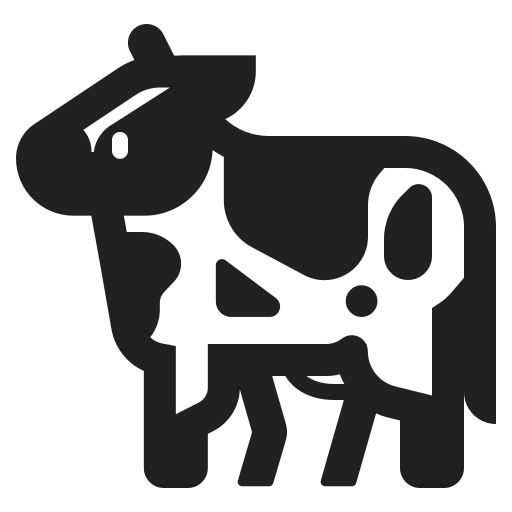
cow high contrast